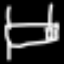
Label: bed